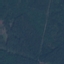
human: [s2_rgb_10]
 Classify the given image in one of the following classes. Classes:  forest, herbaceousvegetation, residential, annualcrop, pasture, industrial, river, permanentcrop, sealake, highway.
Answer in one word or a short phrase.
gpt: Forest